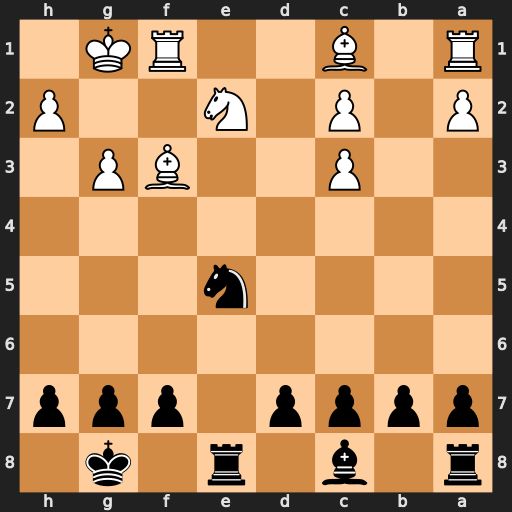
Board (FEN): r1b1r1k1/pppp1ppp/8/4n3/8/2P2BP1/P1P1N2P/R1B2RK1
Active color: b
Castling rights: -
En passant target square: -
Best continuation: Nxf3+ Rxf3 Rxe2 Re3 Rxe3